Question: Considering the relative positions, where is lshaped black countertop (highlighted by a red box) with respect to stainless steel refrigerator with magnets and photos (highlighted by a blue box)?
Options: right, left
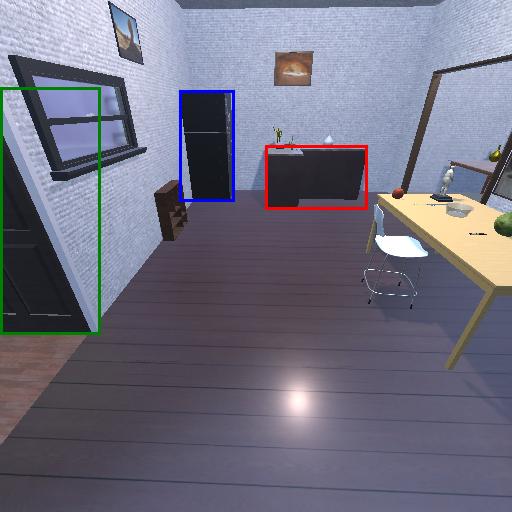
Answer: right